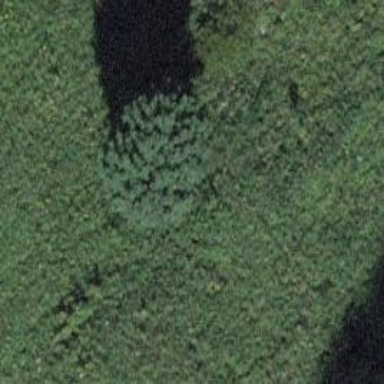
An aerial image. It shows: Evergreen needle-leaved tree.